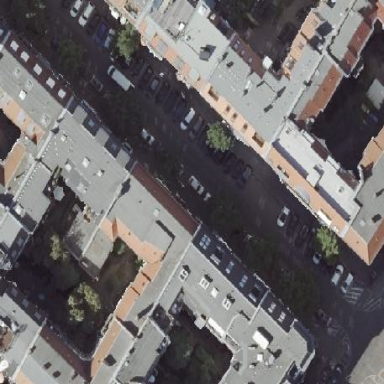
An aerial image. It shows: Building consisting of apartments with double saltbox roof shape.